Question: So title sey it exactly UIDocumentInteractionController hides behind navigation bar when status bar is bigger in height because of Personal Hotspot title. I am giving it my navigationController. Looks like IOS bug. Any solutions or workaround ?
'''
UIDocumentInteractionController *pdfViewer = [UIDocumentInteractionController interactionControllerWithURL:url];
[pdfViewer setDelegate:self];
[pdfViewer presentPreviewAnimated:YES];
- (UIViewController *)documentInteractionControllerViewControllerForPreview (UIDocumentInteractionController *)controller {
return self.navigationController;
}
'''

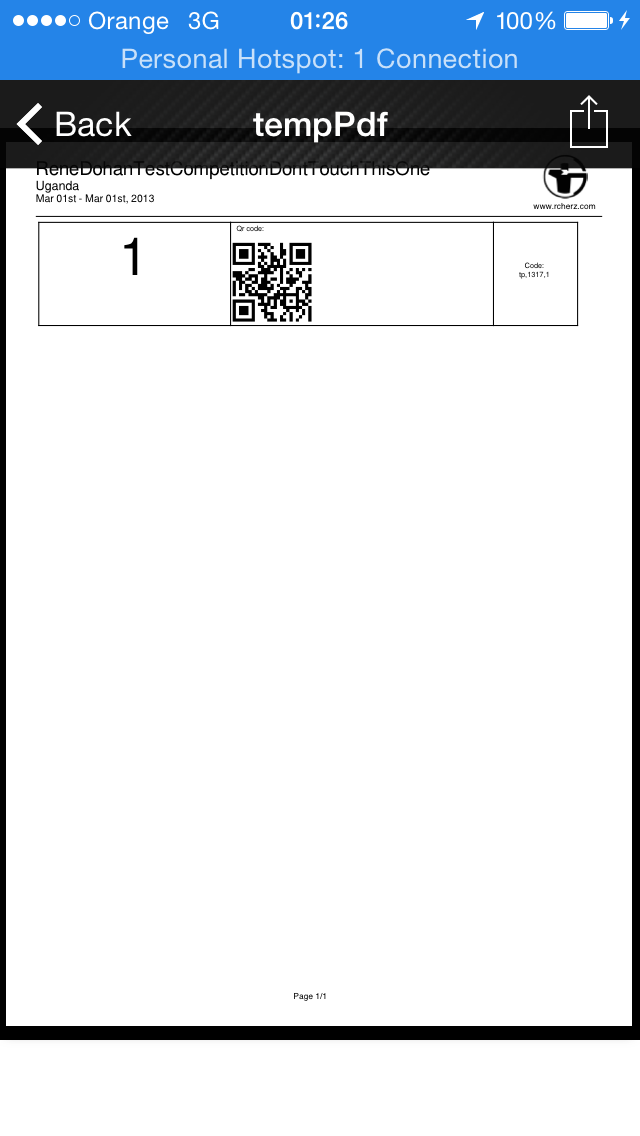
Answer: So this is my 'BAD' solution. This code uses my custom classes. What it does should be readable. It is updating each second navigationBar and first controller from navigation controllers array so it should be controller presented by UIDocumentInteractionController at some point. Everything works nicely now.
'''
_updateNavigationBarStyle = [self schedule:1 :^{
self.navigation.navigationBar.translucent = NO;
self.navigation.topViewController.view.top = self.navigation.navigationBar.bottom;
}].start;
- (void)documentInteractionControllerDidEndPreview:(UIDocumentInteractionController *)controller {
[_updateNavigationBarStyle stop];
'''
}